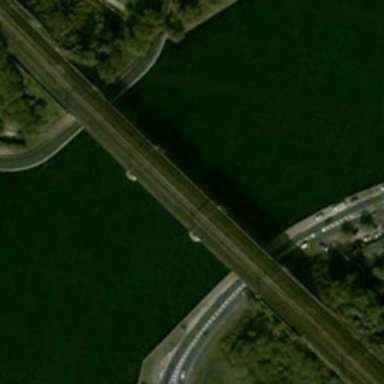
A bridge is over a river with many green trees in two sides of it .